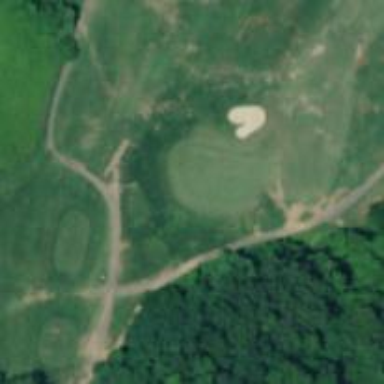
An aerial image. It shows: Golf hole.